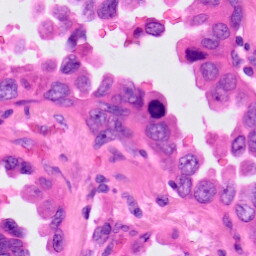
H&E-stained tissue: Lung